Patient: sex M, age 48
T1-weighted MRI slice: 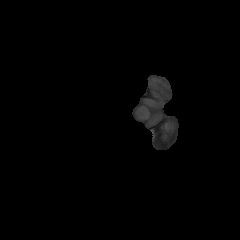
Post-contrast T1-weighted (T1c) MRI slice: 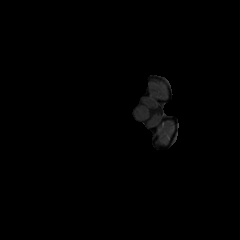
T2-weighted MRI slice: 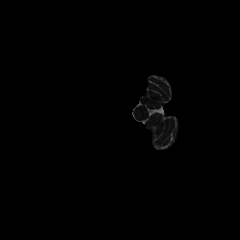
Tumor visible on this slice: no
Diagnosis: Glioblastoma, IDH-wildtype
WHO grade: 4